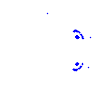
Particle: proton